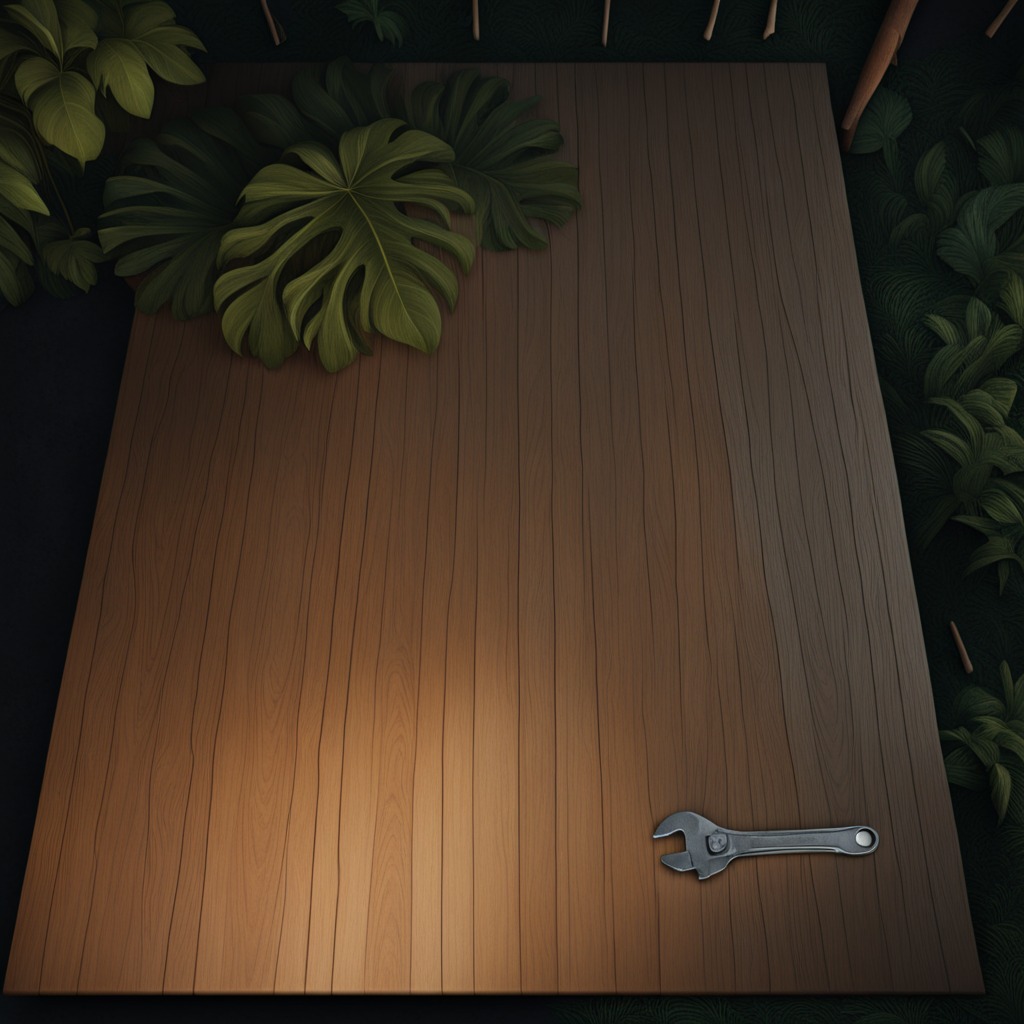
An wrench is lying on a wooden table inside a jungle field workshop tent at night.